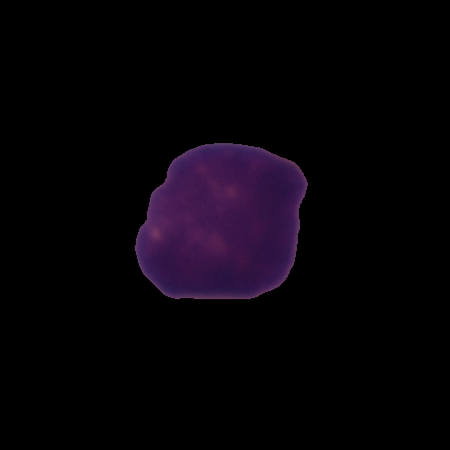
Label: healthy